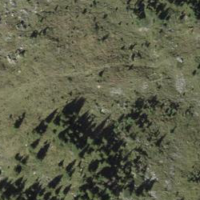
EUNIS habitat code: 32
Species observed at this site:
Erebia tyndarus